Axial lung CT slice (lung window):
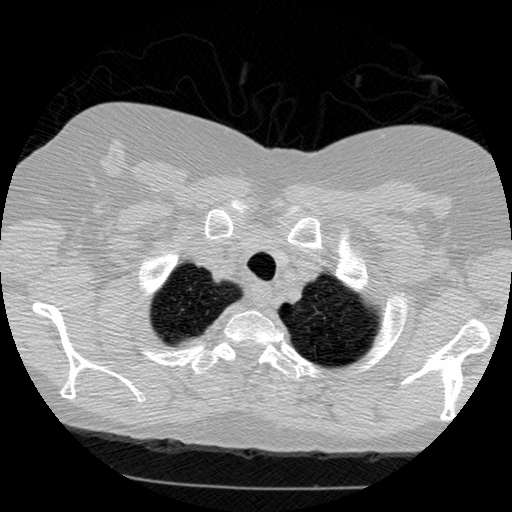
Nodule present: no